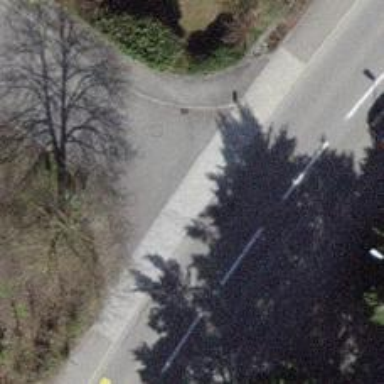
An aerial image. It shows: Unmarked road crossing.